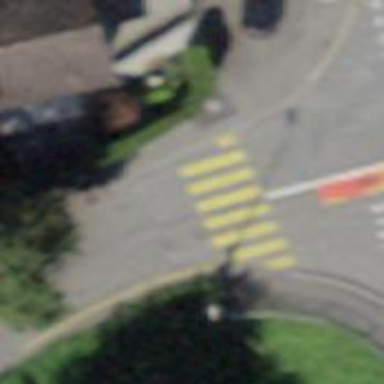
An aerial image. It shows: Zebra crossing on the road.